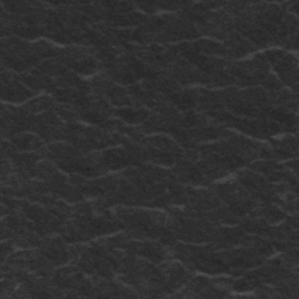
Label: frost